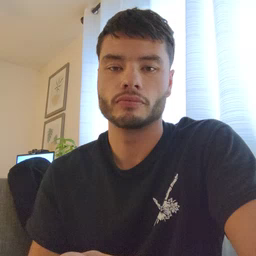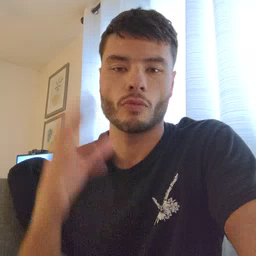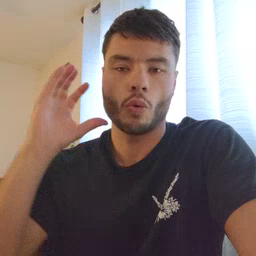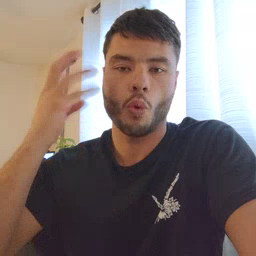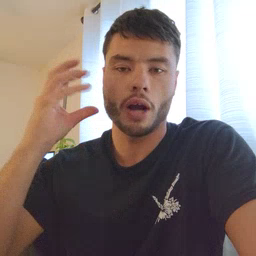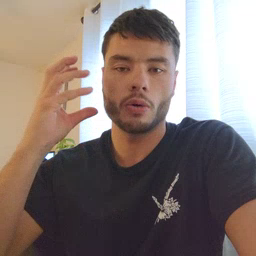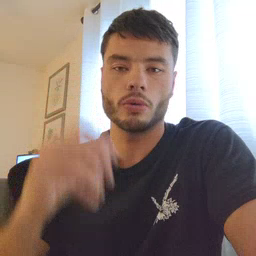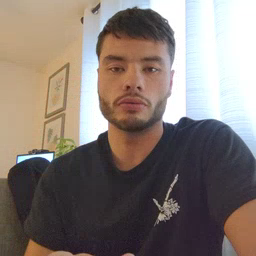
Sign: radio